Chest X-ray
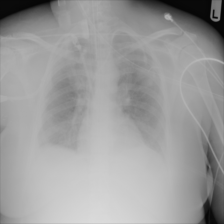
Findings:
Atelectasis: negative
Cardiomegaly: negative
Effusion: negative
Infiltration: negative
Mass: negative
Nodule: negative
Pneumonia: negative
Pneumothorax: negative
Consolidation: negative
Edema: negative
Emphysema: negative
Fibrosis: negative
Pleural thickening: negative
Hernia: negative